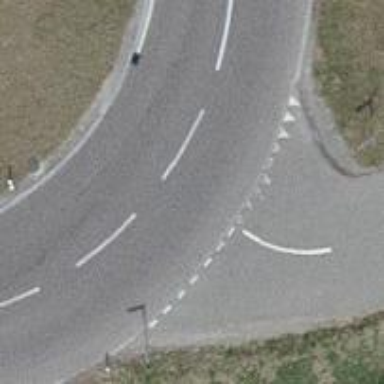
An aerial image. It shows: Road with "give way" sign.